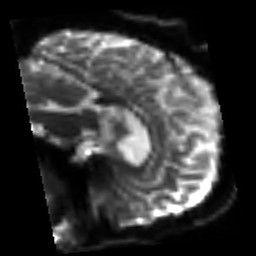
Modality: sbref
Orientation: sagittal
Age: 41
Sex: male
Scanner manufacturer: siemens
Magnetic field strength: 3 T
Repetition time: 3.2 s
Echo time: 0.081 s